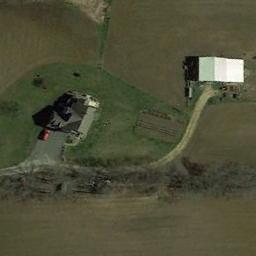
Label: sparse_residential